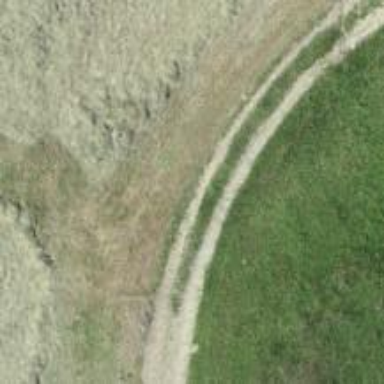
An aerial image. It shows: Agricultural track with grade 3 track type. Suitable for agricultural vehicles such as motorcars.